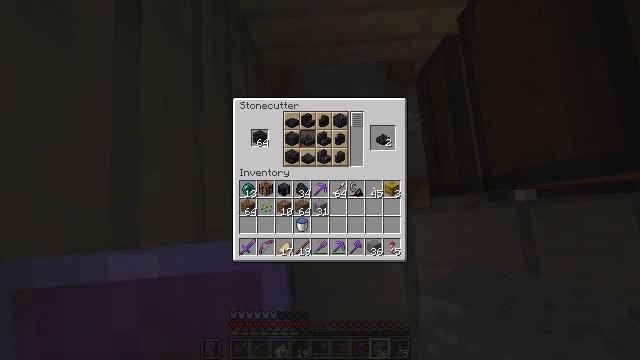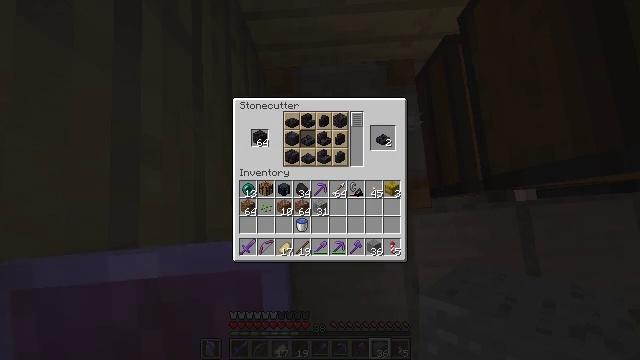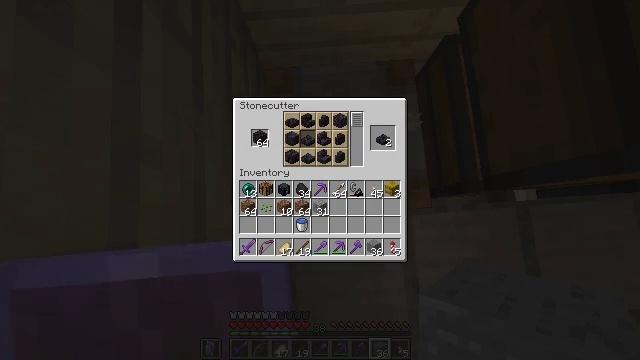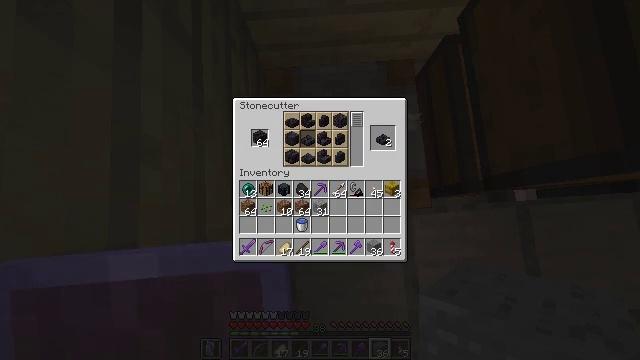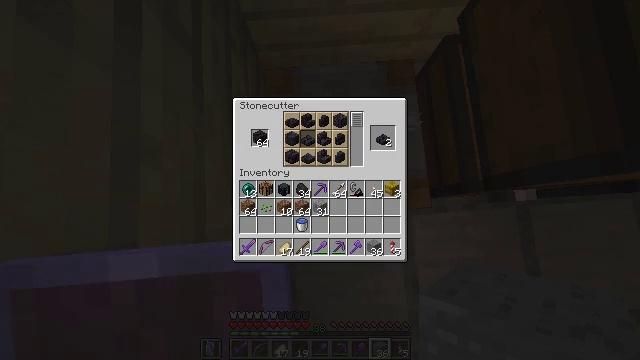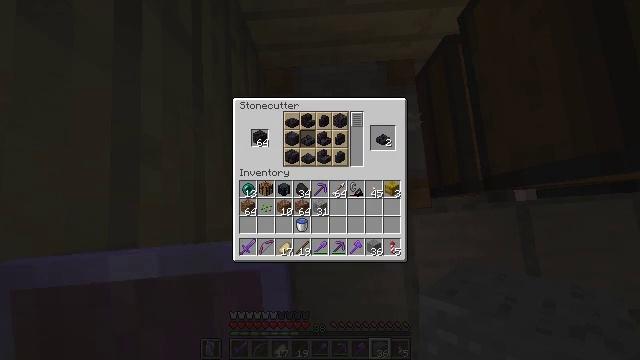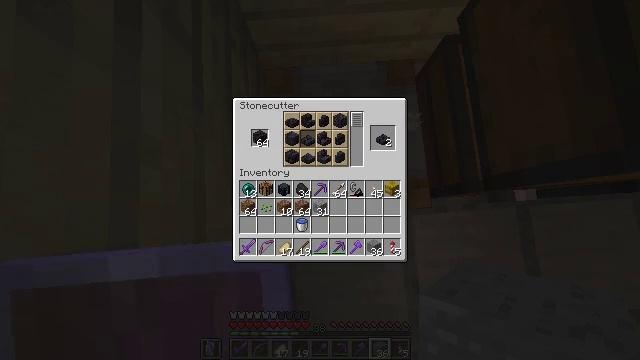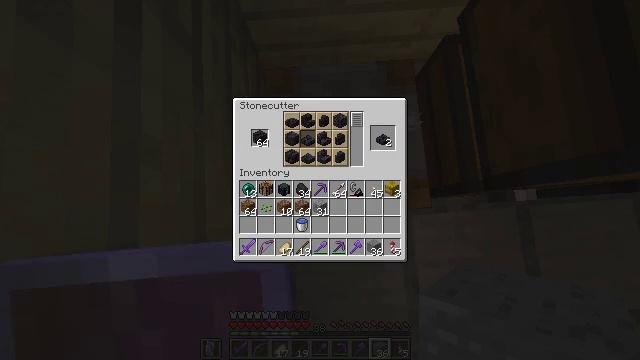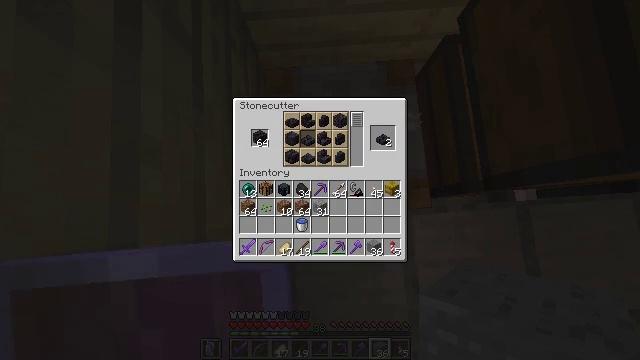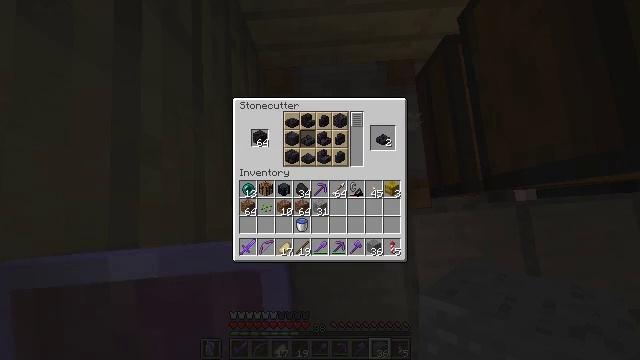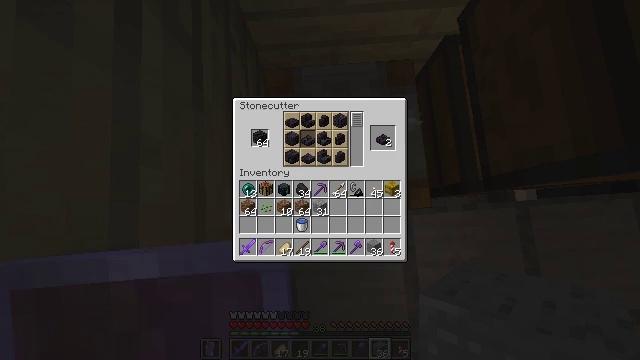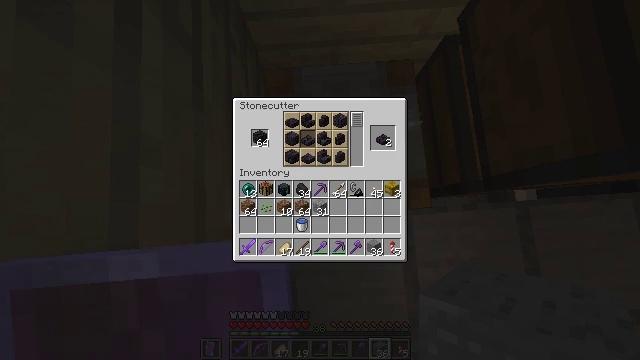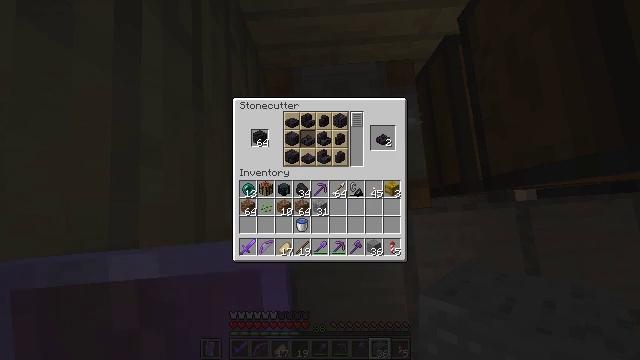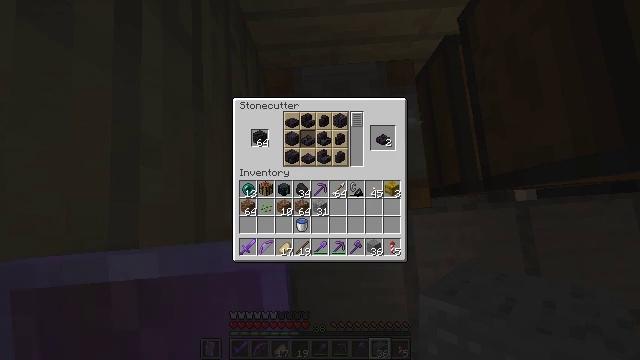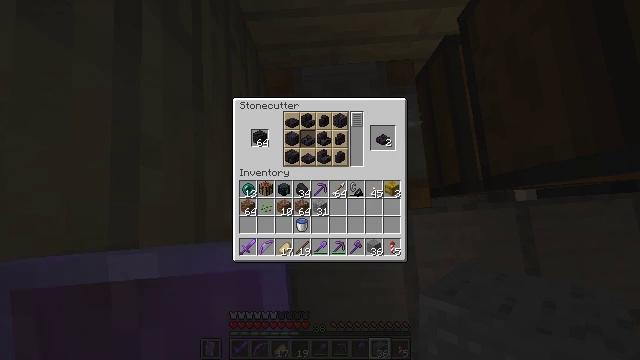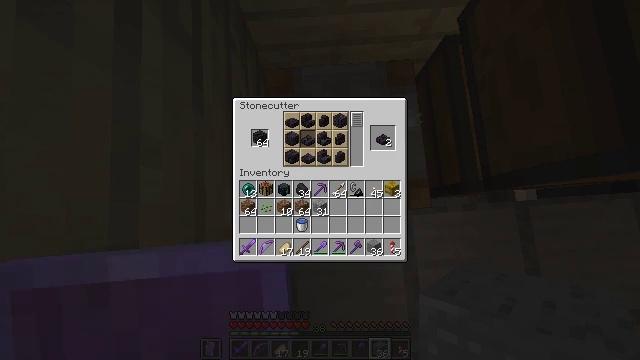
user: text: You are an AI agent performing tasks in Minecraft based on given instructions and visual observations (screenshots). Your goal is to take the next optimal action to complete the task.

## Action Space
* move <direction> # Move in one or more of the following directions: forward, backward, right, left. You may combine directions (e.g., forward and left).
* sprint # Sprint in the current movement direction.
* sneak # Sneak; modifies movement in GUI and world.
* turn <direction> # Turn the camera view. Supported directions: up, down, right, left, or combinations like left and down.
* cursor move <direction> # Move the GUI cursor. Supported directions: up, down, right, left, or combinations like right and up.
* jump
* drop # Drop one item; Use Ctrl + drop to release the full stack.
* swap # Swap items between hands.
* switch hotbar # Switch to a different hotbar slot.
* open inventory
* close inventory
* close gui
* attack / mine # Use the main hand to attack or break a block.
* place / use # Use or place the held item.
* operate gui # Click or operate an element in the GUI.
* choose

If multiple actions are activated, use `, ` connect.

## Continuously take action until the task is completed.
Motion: motion action
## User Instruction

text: Convert all your polished blackstone into polished blackstone bricks.
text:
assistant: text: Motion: no_op
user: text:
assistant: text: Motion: no_op
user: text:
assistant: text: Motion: no_op
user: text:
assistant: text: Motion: no_op
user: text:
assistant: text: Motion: no_op
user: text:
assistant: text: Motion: no_op
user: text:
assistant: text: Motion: no_op
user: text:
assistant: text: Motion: no_op
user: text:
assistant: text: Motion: no_op
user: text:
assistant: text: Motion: no_op
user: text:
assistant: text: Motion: no_op
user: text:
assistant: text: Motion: no_op
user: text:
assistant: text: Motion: no_op
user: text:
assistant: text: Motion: no_op
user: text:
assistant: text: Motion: no_op
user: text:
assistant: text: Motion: no_op
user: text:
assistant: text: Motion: no_op
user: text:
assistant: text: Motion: no_op
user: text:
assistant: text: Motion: no_op
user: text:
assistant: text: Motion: no_op
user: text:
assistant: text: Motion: no_op
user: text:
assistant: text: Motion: no_op
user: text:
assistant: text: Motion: no_op
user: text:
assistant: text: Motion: no_op
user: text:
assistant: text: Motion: no_op
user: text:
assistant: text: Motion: no_op
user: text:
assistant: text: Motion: no_op
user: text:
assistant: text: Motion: no_op
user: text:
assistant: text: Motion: no_op
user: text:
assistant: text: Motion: no_op